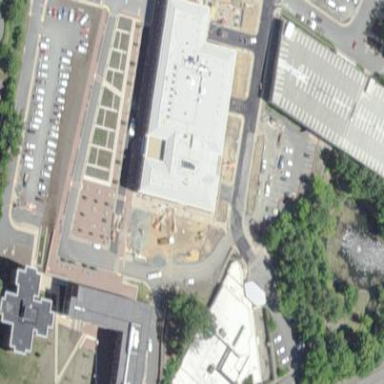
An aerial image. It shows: Clinic building offering healthcare services.